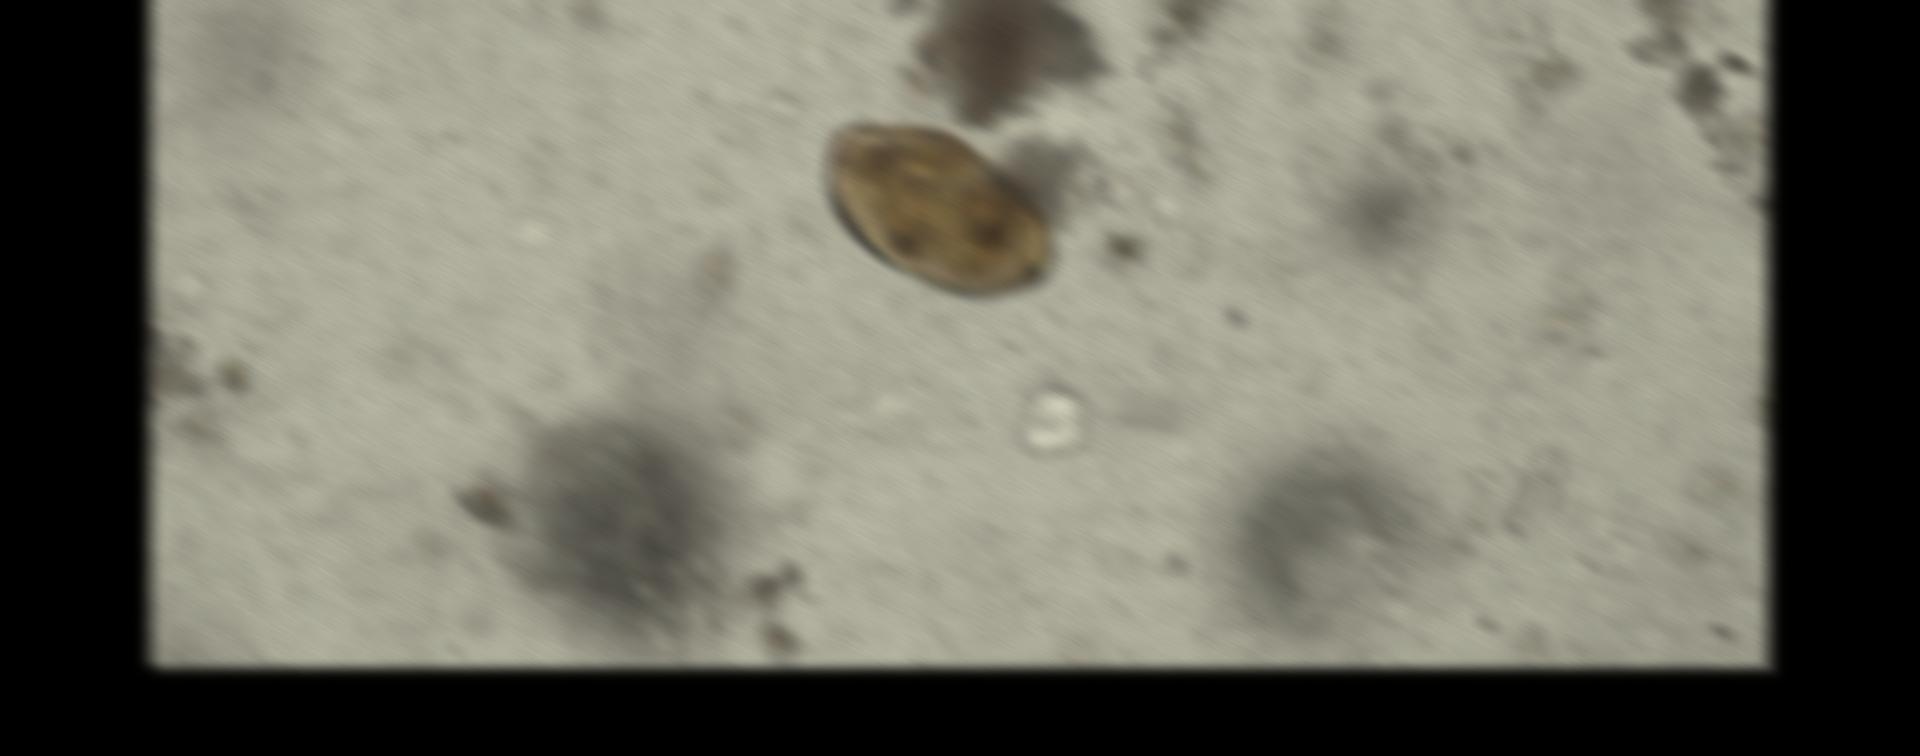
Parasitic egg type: Paragonimus spp